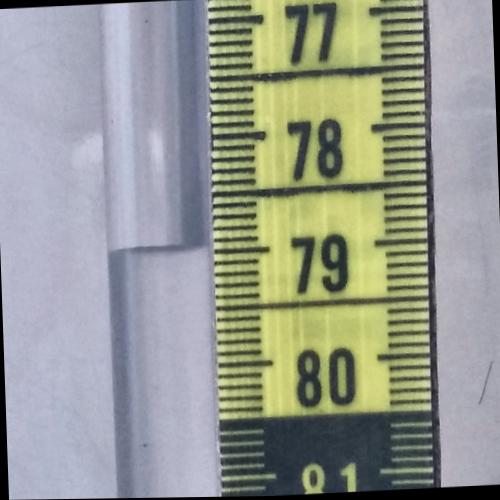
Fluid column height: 78.9 cm